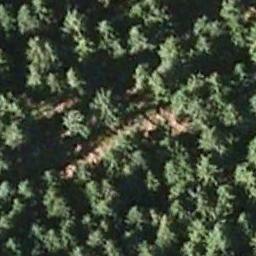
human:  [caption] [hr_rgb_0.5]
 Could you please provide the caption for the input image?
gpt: Many green trees are in a forest and the leaves cast a black shadow .

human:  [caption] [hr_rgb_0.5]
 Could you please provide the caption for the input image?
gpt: The forest has a lot of randomly arranged green trees and a road goes through the forest .

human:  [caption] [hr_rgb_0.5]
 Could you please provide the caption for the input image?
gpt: This is a dense forest .

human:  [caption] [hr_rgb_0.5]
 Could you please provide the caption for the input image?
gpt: The bare land is in the middle of the forest .

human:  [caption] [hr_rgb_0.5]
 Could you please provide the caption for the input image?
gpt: A winding path goes through a green forest .